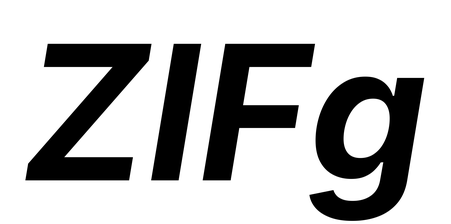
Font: Inter-Italic_Bold_Italic